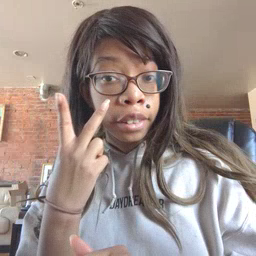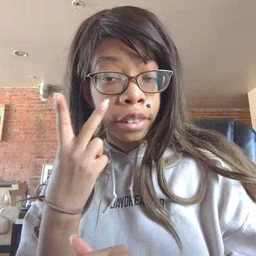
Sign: see